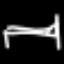
Label: bed